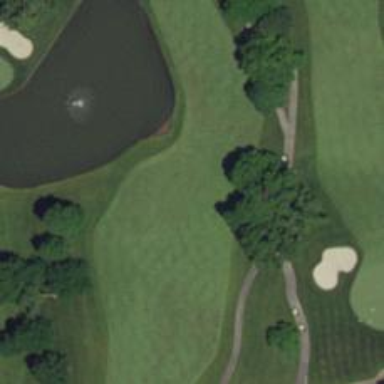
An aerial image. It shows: Golf hole.